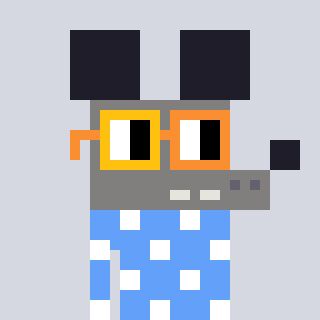
a pixel art character with square yellow and orange glasses, a mouse-shaped head and a blue-colored body on a cool background